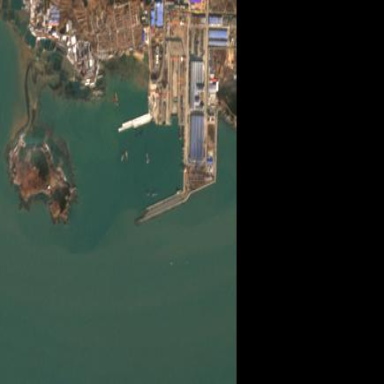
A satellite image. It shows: Industrial area designated for port activities.